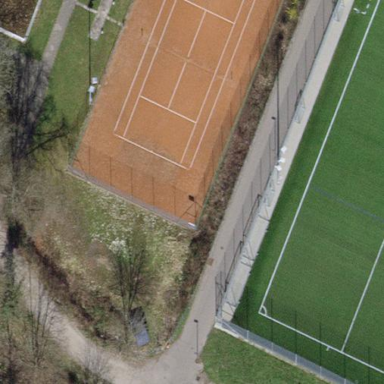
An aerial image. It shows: Tennis court with tartan surface located on pitch designated for leisure land.